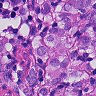
Metastatic tissue present: yes